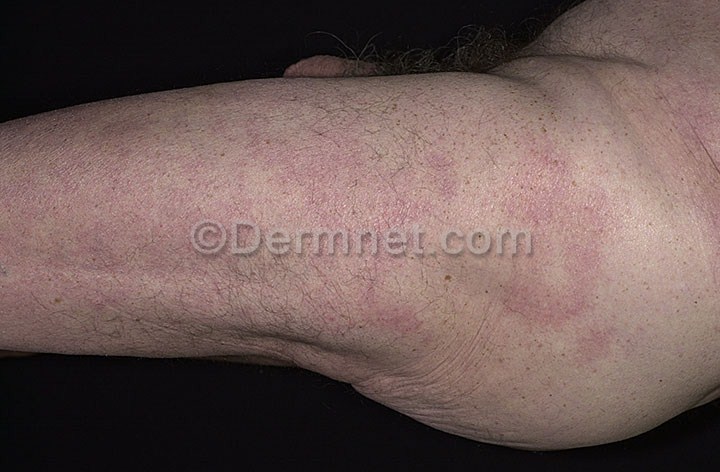
Disease: Actinic Keratosis Basal Cell Carcinoma and other Malignant Lesions